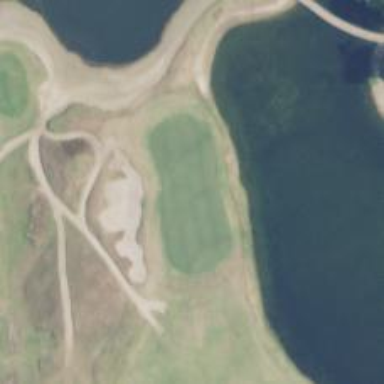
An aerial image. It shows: Golf hole.